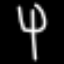
Label: fork